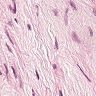
Metastatic tissue present: no